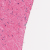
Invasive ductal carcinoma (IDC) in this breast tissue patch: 0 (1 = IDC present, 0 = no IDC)